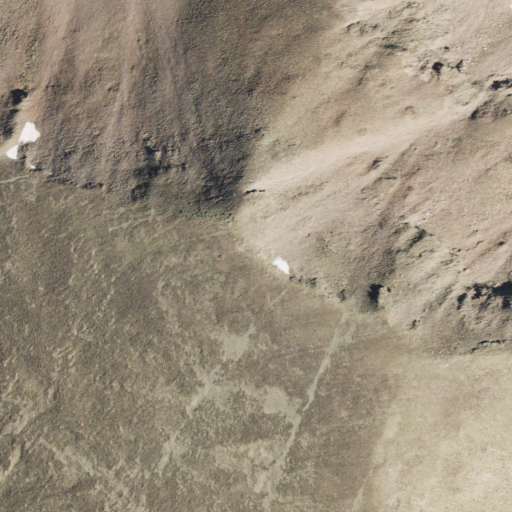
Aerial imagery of mountain in Colorado named La Garita Peak containing only barren land